Question: As I was experimenting with some XPath SVG paths while answering <URL>.
On <URL>, why that XPath work?
'//*[@id="chartdiv"]/div/div[1]/svg/g[7]/g/g[1]'
Whereas this one ?
'//*[@id="chartdiv"]/div/div[1]/*[name()="svg"]/*[name()="g"][7]/*[name()="g"]/*[name()="g"][2]'
---
I had to make the following changes:
- '/g''/*[name()="g"]'- '/svg''/*[name()="svg"]'- '/path''/*[name()="path"]'
The weird thing is that I got the first XPath by right-clicking the element HTML and copied the XPath from there.

---
I have another example on <URL> where:
- '//*[@id='ext-gen203']/*[name()='svg']/*[name()='a']/*[name()='path'][starts-with(@d, 'M136.65')]/..'- '//*[@id='ext-gen203']/*[name()='svg']/*[name()='a'][@title='Hawaii']'
Here, '/*[name()='a'][@title='Hawaii']' couldn't get '<a title="Hawaii"></a>', why?
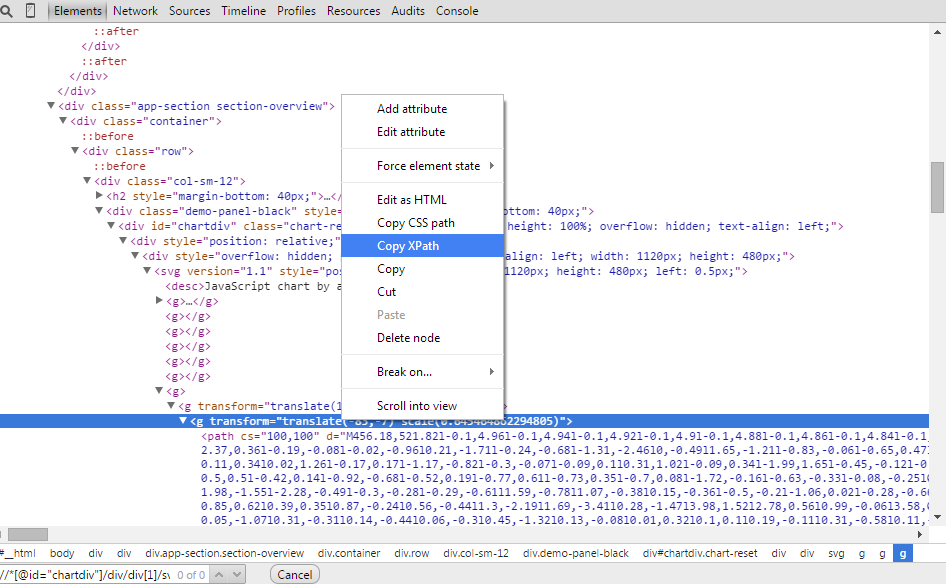
Answer: Namespaces can either be prefixed:
'''
<root xmlns:ns="www.example.com"/>
'''
or default namespaces:
'''
<root xmlns="www.example.com"/>
'''
SVG is in a default namespace. A path expression like '/svg' tells an XPath processor to look for an element that is called "svg" and that is in no namespace whatsoever. Therefore, this expression only matches:
'''
<svg/> or <svg xmlns=""/>
'''
Using '/*[name()='svg']' does only rule out a prefixed namespace. It still allows for an element that is called "svg" and that is in a default namespace, without a prefix. This second expression matches
'''
<svg xmlns="http://www.w3.org/2000/svg"/>
'''
but not
'''
<ns:svg xmlns:ns="http://www.w3.org/2000/svg"/>
'''
---
To prove this, consider the following XSLT stylesheet:
'''
<?xml version="1.0" encoding="UTF-8" ?>
<xsl:transform xmlns:xsl="http://www.w3.org/1999/XSL/Transform" version="2.0">
<xsl:template match="*[name() ='svg']">
<hit/>
</xsl:template>
</xsl:transform>
'''
Applied to the following input, a shortened SVG document:
'''
<?xml version="1.0" encoding="UTF-8"?>
<svg xmlns="http://www.w3.org/2000/svg"/>
'''
Results in:
'''
<?xml version="1.0" encoding="UTF-8"?>
<hit/>
'''
See for yourself online <URL>.
---
(responding to your comment)
> More clearly, does it mean that the SVG default namespace overrides the one from the page and therefore doesn't handle expressions such as [@title='Hawaii']?
The HTML elements themselves do not have a namespace - and SVG does not "override" the page's namespace. The default namespace on the 'svg' element only applies to itself and all child elements (including the 'a[@title='Hawaii']' element inside it.
'//*[@id='ext-gen203']/*[name()='svg']/*[name()='a'][@title='Hawaii']'should be able to find the 'a' element and I am very surprised it does not.
> Where to find the specification for that default namespace?
If you mean default namespaces in general, look here: <URL>.
> Does it also mean that there isn't a better way of getting than //[name()='svg']/[name()='path'][starts-wit h(@d, 'M136.65')]/..?
The better way to do this is to or those namespaces and thereby make them available for use in Xpath expressions by means of prefixes (as Martin Honnen has pointed out). Chrome Dev Tools is not my field of expertise, I cannot comment on how to do it there.